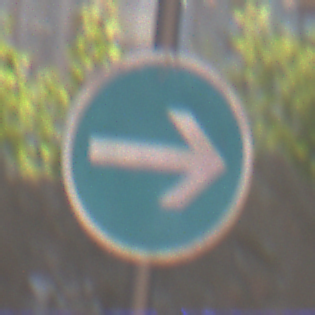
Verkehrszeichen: VorgeschriebeneFahrtrichtungHierRechts
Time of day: MorningAfternoon
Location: Outdoor (Suburban)
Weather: PartlyCloudy
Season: NotSpecified
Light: Natural